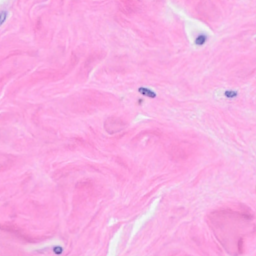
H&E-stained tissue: Breast